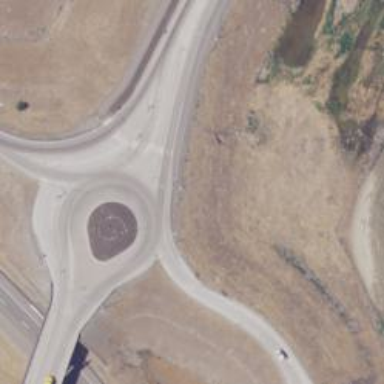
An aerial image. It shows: Roundabout on primary highway.